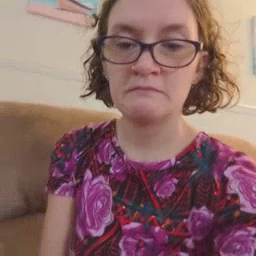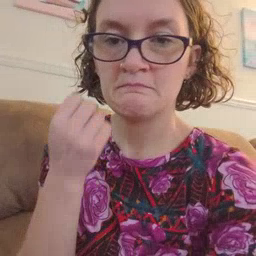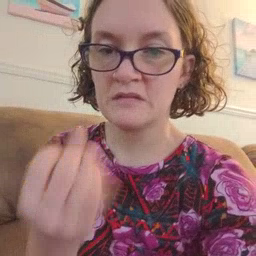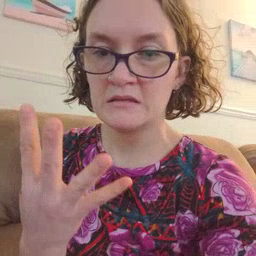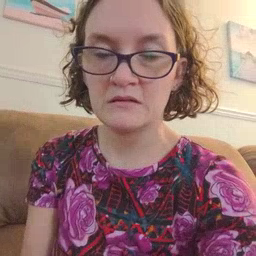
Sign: many